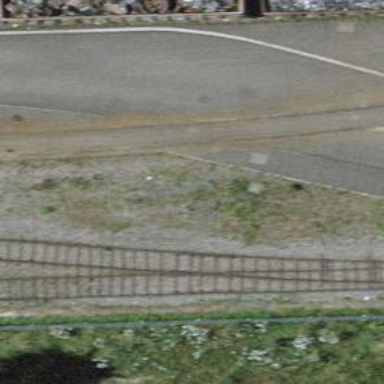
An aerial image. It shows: Railway crossing.